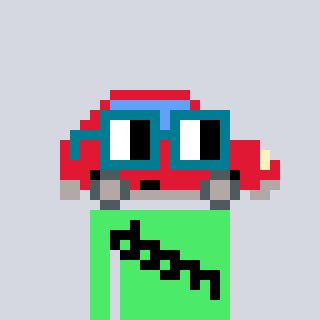
a pixel art character with square dark green glasses, a car-shaped head and a teal-colored body on a cool background